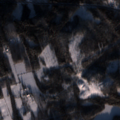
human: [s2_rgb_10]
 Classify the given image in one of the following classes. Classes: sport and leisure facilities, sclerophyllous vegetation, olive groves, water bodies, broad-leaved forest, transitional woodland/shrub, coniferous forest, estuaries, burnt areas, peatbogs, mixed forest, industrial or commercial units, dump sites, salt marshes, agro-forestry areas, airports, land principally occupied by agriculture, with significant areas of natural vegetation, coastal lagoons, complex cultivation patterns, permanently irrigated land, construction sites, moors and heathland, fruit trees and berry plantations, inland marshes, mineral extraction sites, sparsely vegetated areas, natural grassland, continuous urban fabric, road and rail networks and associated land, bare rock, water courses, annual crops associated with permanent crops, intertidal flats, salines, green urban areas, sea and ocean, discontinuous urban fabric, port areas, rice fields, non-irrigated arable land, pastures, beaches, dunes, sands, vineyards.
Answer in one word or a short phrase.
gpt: non-irrigated arable land, broad-leaved forest, coniferous forest, mixed forest, transitional woodland/shrub